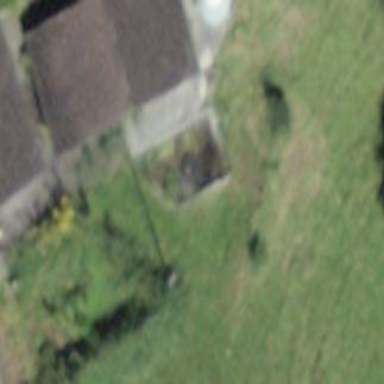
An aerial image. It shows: Barn.